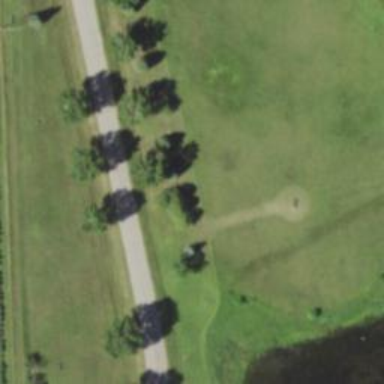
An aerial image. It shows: Disc golf basket.